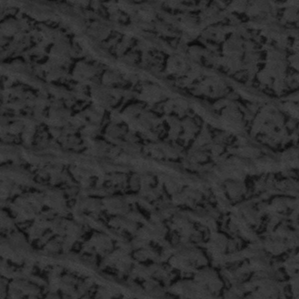
Label: frost